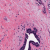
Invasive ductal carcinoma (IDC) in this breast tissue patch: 0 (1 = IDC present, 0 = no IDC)